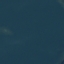
Label: SeaLake